Question: I made a WordPress plugin that creates a shortcode that returns this string:
'''
<span class="video-link-box">
<a class="video-link" href="http://www.youtube.com/watch?v={$videoid}">{$content}</a>
<div class="video-box video-box-hidden">
<a class="video-box-exit" href="javascript:void(0)"></a>
<iframe width="{$width}" height="{$height}" src="http://www.youtube.com/embed/{$videoid}?enablejsapi=1" allowfullscreen></iframe>
<aside>{$caption}</aside>
</div>
</span>
'''
However, below is how Google chrome says it is being rendered. This worked before I made it into a WordPress plugin (static HTML, JS, and CSS). WordPress causes my JavaScript and stylesheets to partially fail. What is happening and how can I prevent this?

EDIT: WordPress is intrusively adding 'p' tags still. The above screenshot no longer reflects how the XHTML is being rendered but how can I prevent WordPress from doing this?
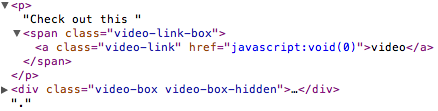
Answer: You can turn off the Wordpress auto-formatting, using <URL>. There is also a plugin to turn off the auto-formatting on a per-post basis.
> Ah, and I forgot that WordPress doesn't use HTML5 too. Looks like I'll need to change '<aside>'
No, you don't need to, latest versions of <URL>. But as mentioned in the other answer, the wpautop-function also checks for correct block-element-nesting.